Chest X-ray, AP view. Patient: 62 years old, sex M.
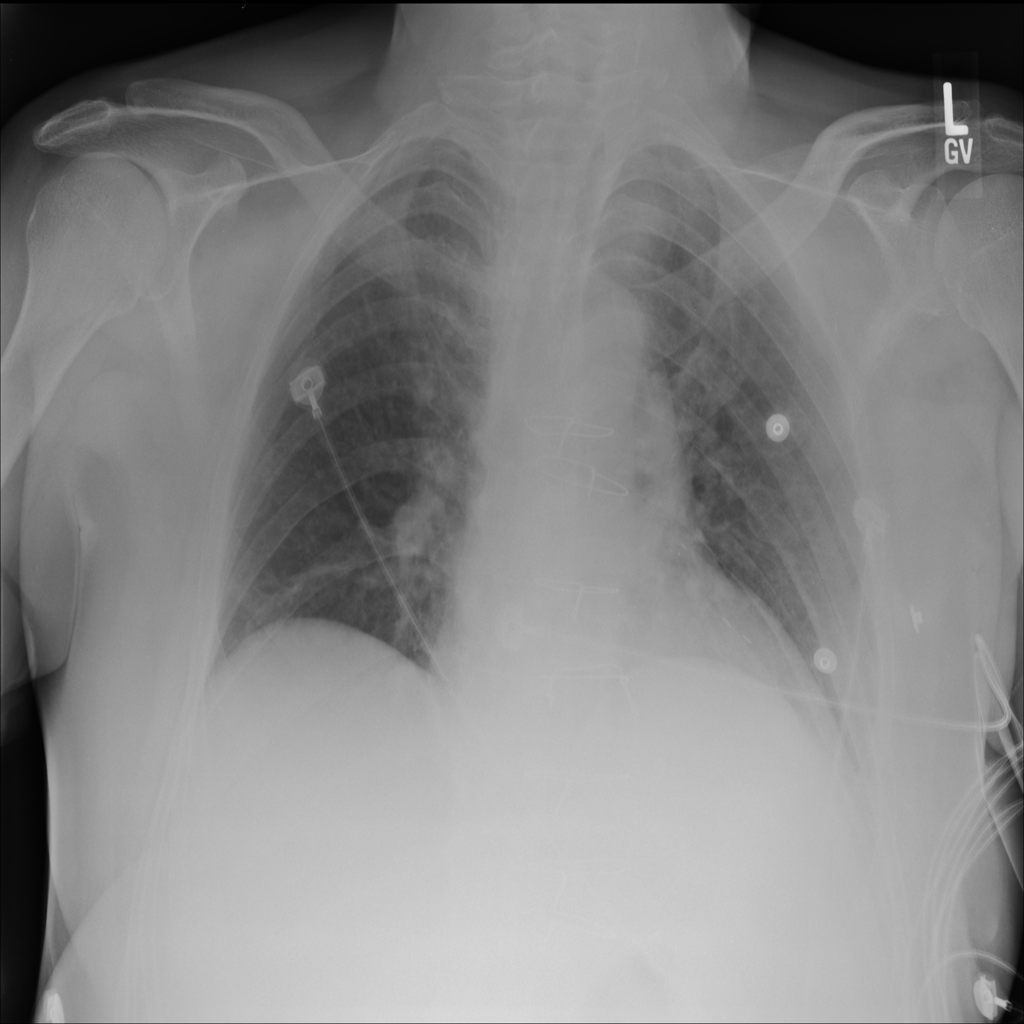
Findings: Atelectasis